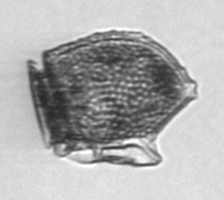
Label: Dinophysis_norvegica